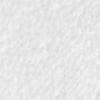
Label: no_change